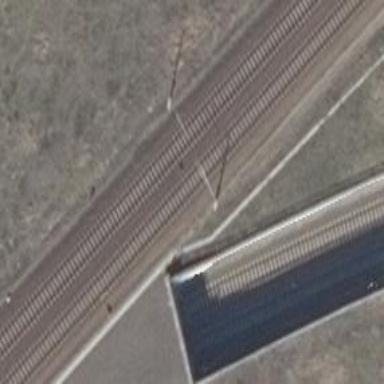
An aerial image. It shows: Milestone along the railway track with catenary mast.